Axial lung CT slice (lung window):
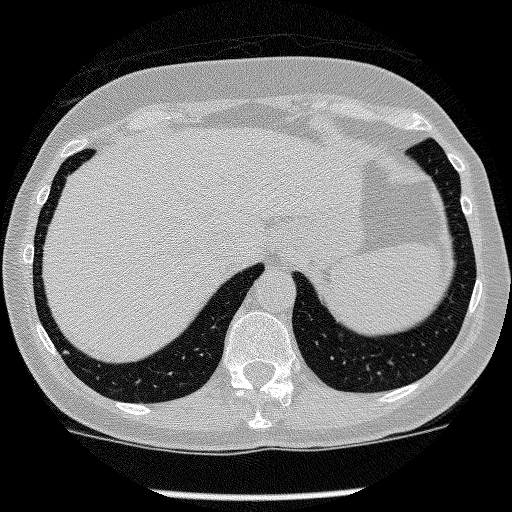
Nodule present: no